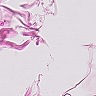
Metastatic tissue present: no